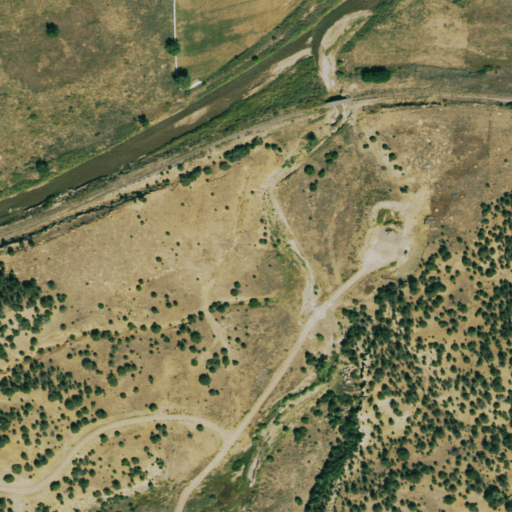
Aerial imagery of valley in Colorado named Widow Woman Canyon containing shrub, evergreen forest, grassland, and woody wetlands